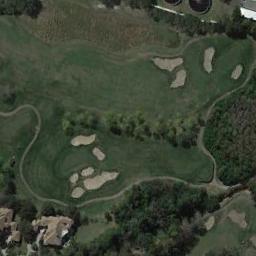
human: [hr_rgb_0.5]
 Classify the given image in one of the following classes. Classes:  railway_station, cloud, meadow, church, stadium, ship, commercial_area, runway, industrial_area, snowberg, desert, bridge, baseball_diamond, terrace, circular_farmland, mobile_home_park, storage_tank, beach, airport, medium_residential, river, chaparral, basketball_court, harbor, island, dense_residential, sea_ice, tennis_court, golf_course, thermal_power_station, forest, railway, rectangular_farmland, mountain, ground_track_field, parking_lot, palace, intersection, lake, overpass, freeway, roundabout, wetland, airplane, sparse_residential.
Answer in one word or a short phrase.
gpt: golf_course